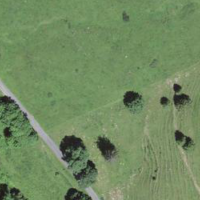
EUNIS habitat code: 24
Species observed at this site:
Tussilago farfara